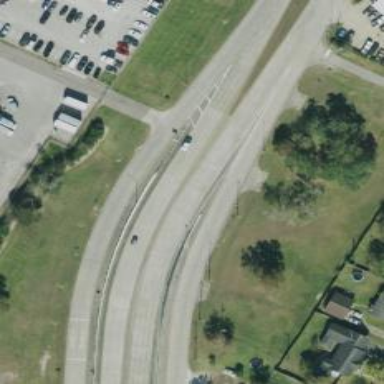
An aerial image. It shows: Trunk link highway.